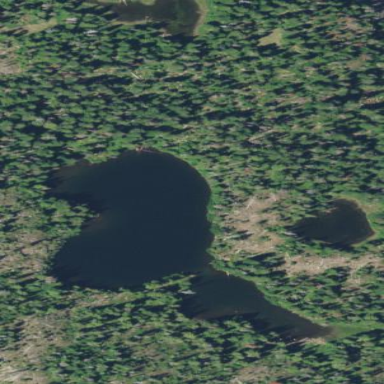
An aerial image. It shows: Serene lake surrounded by nature.